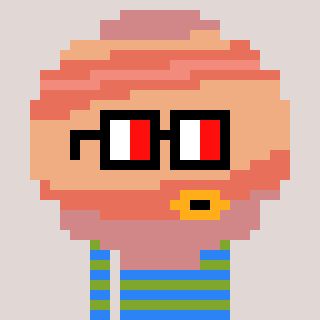
a pixel art character with square glasses with black frames and red eyes, a jupiter-shaped head and a slimegreen-colored body on a warm background